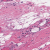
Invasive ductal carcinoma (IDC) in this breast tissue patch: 0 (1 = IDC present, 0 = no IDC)